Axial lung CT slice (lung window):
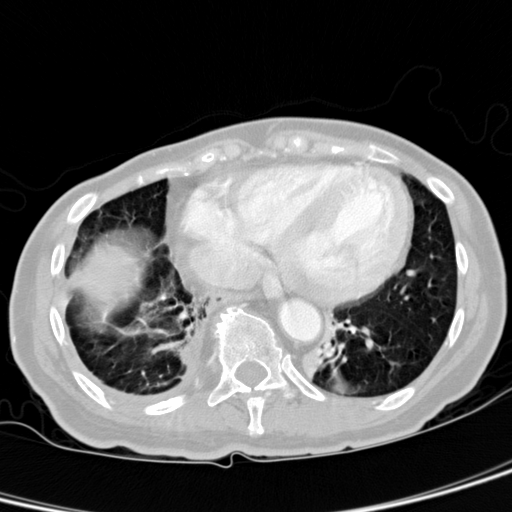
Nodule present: no